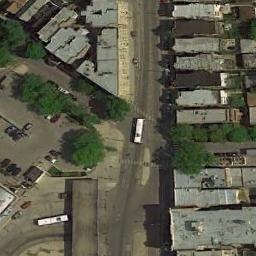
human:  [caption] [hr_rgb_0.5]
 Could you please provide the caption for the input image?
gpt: There are red cars at the intersection .

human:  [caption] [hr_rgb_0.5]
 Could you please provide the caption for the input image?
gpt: An intersection with sparse traffic is between a parking lot and some neatly arranged houses .

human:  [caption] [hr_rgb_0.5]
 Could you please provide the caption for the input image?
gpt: There are numerous buildings of different shapes and sizes beside the intersection .

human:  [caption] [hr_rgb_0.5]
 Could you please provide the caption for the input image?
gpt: There are several moving vehicles on the road at the intersection, There are many buildings and some trees around the intersection, And many cars are parked in the open space beside the intersection .

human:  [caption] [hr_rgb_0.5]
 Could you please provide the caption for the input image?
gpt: There are many gray buildings and some green trees beside the intersection .